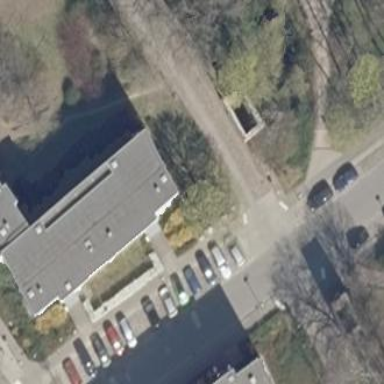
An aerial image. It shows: Apartment building with flat roof.